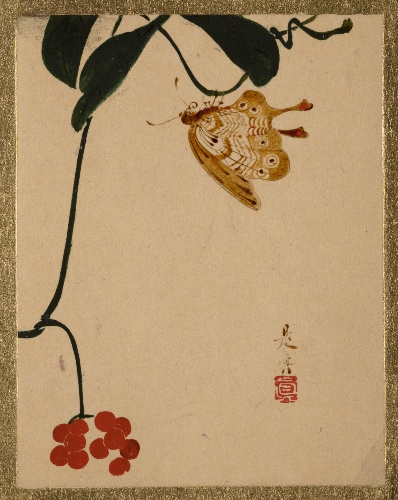
Artist: Shibata Zeshin
Artist bio: Japanese, 1807–1891
Object type: Album leaf
Classification: Paintings
Medium: Album leaf; lacquer on paper
Culture: Japan
Period: Edo period (1615–1868)
Dimensions: 4 1/2 x 3 1/2 in. (11.4 x 8.9 cm)
Department: Asian Art
Credit line: The Howard Mansfield Collection, Purchase, Rogers Fund, 1936
Accession year: 1936
Repository: Metropolitan Museum of Art, New York, NY
Tags: Fruit|Butterflies